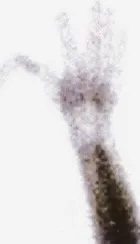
Blood pool. Images using 99mTc-MDP, showed hyperemia involving mid-metacarpal region.
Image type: radiology (scintigraphy)